Question: I'm making iPhone development and having (like lot of peoples) problems with memory management.
I'm often using "Instruments" in order to fix memory I have forgot to dealloc.
BUT... When I'm using the app the "Live Bytes" in Instruments is always increasing.
At the launch my App is using 4MB and going back and forward few times in my UINavigationView 10MB (still "without" memory leak).

Martin Magakian
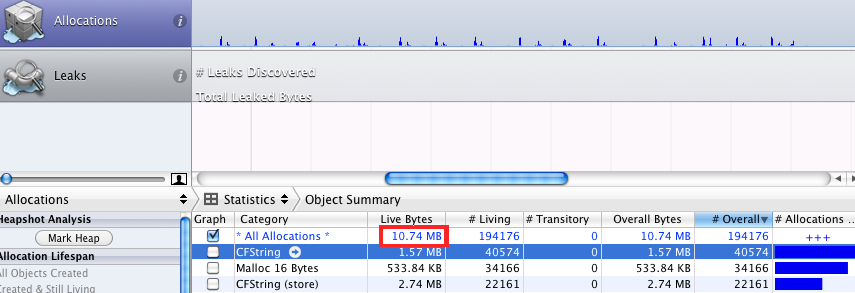
Answer: That would be bloat, not a true leak.
What you want to do is use that Mark Heap button a time or two, then look at the heap shots.
<URL> has lots more.